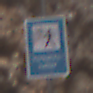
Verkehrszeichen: Verkehrshelfer
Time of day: Midday
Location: Outdoor (Urban)
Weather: PartlyCloudy
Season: NotSpecified
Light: Natural